Question: I have fields in title and page header that have multiple lines. I want them to stretch vertically but the problem is the field below the stretched field is missing. I also grouped them using a frame.
The properties I set:
'''
Position Type : Float
Stretch Type : Relative to Tallest Object
Stretch With Overflow : True
'''
Please see below screen shot.

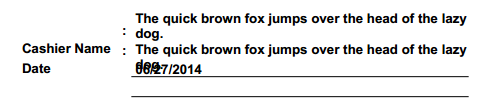
Answer: You can try these properties of text : -
For first field (Cashier Name) of title band use this properties :-
'''
Position Type- Fix Relative to Top
Stretch Type- Relative to Band Height
Stretch With Overflow - true
'''
For the second field (Date) set these properties
'''
Position Type- Fix Relative to Bottom
Stretch Type- No stretch
Stretch With Overflow- false
'''
In this report you can see the properties if you run the report with Sample HSQL database in ireport :-
'''
<?xml version="1.0" encoding="UTF-8"?>
<jasperReport xmlns="http://jasperreports.sourceforge.net/jasperreports" xmlns:xsi="http://www.w3.org/2001/XMLSchema-instance" xsi:schemaLocation="http://jasperreports.sourceforge.net/jasperreports http://jasperreports.sourceforge.net/xsd/jasperreport.xsd" name="ward utilization" pageWidth="300" pageHeight="300" orientation="Landscape" columnWidth="280" leftMargin="10" rightMargin="10" topMargin="10" bottomMargin="10" uuid="85476864-df43-454c-83dd-9c1b475ec223">
<property name="ireport.zoom" value="1.0"/>
<property name="ireport.x" value="0"/>
<property name="ireport.y" value="0"/>
<queryString>
<![CDATA[select * from orders]]>
</queryString>
<field name="ORDERID" class="java.lang.Integer"/>
<field name="CUSTOMERID" class="java.lang.String"/>
<field name="EMPLOYEEID" class="java.lang.Integer"/>
<field name="ORDERDATE" class="java.sql.Timestamp"/>
<field name="REQUIREDDATE" class="java.sql.Timestamp"/>
<field name="SHIPPEDDATE" class="java.sql.Timestamp"/>
<field name="SHIPVIA" class="java.lang.Integer"/>
<field name="FREIGHT" class="java.math.BigDecimal"/>
<field name="SHIPNAME" class="java.lang.String"/>
<field name="SHIPADDRESS" class="java.lang.String"/>
<field name="SHIPCITY" class="java.lang.String"/>
<field name="SHIPREGION" class="java.lang.String"/>
<field name="SHIPPOSTALCODE" class="java.lang.String"/>
<field name="SHIPCOUNTRY" class="java.lang.String"/>
<group name="bed"/>
<title>
<band height="42">
<textField isStretchWithOverflow="true">
<reportElement uuid="c438eefe-5415-409e-8e7c-c763a7305ae2" stretchType="RelativeToBandHeight" x="87" y="0" width="24" height="20"/>
<textElement/>
<textFieldExpression><![CDATA[$F{SHIPNAME}]]></textFieldExpression>
</textField>
<textField>
<reportElement uuid="83c8a0d7-af5f-43ec-88dd-7d923a5b2a28" positionType="FixRelativeToBottom" x="87" y="21" width="24" height="20"/>
<textElement/>
<textFieldExpression><![CDATA[$F{SHIPCITY}]]></textFieldExpression>
</textField>
</band>
</title>
'''